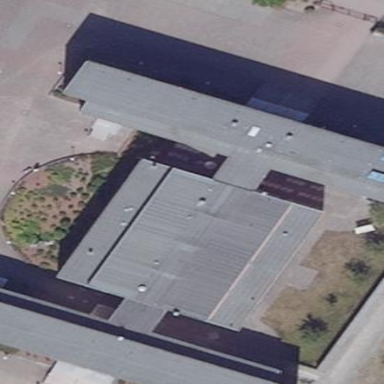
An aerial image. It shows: School building.